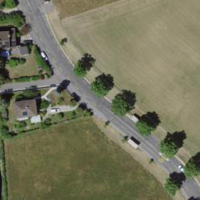
EUNIS habitat code: 52
Species observed at this site:
Galium mollugo
Mercurialis annua
Veronica hederifolia
Knautia arvensis
Fumaria officinalis
Rhinanthus minor
Veronica persica
Ranunculus lanuginosus
Lotus corniculatus
Medicago sativa
Stellaria media
Salvia pratensis